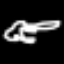
Label: frog